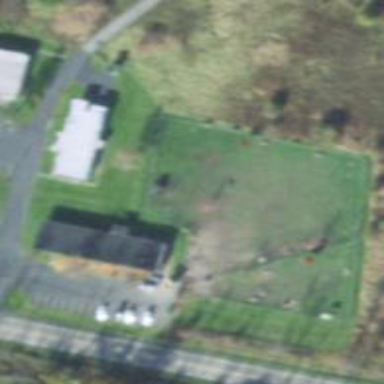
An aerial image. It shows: Fenced dog park area for leisure land.